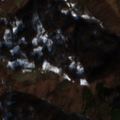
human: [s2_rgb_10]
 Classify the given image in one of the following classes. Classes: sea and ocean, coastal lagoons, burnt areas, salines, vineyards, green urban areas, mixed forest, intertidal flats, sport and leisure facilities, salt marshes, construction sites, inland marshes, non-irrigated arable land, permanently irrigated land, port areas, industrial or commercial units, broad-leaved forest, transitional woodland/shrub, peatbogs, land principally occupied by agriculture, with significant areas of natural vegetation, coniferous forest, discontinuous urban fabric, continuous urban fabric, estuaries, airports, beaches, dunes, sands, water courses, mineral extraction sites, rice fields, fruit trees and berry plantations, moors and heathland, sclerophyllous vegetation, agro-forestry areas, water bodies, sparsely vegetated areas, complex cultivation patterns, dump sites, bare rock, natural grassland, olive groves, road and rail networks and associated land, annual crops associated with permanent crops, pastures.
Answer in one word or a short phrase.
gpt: land principally occupied by agriculture, with significant areas of natural vegetation, broad-leaved forest, transitional woodland/shrub